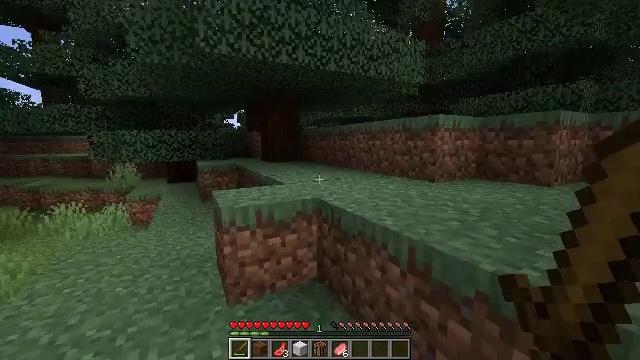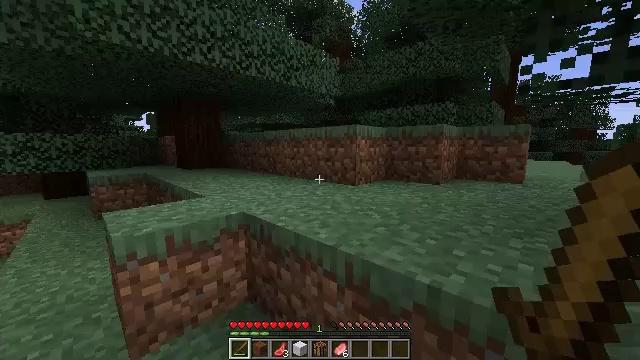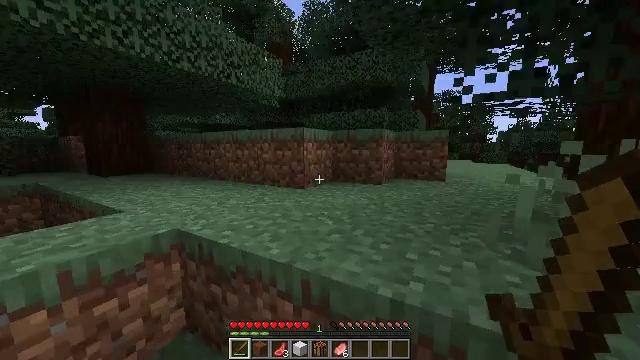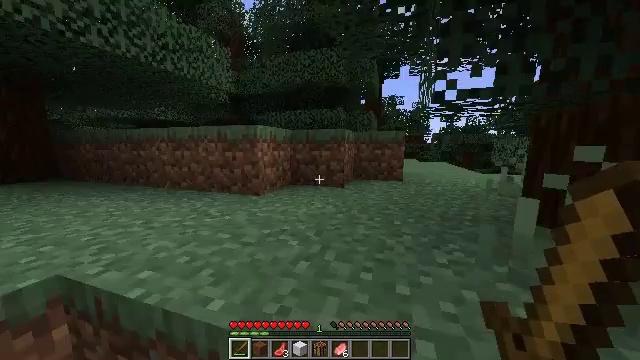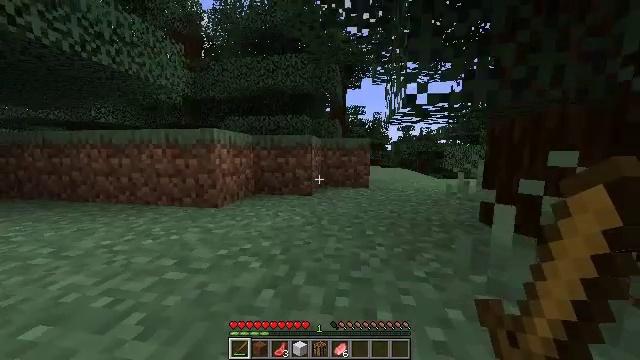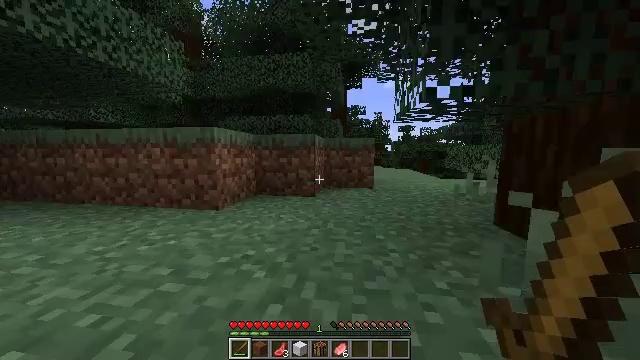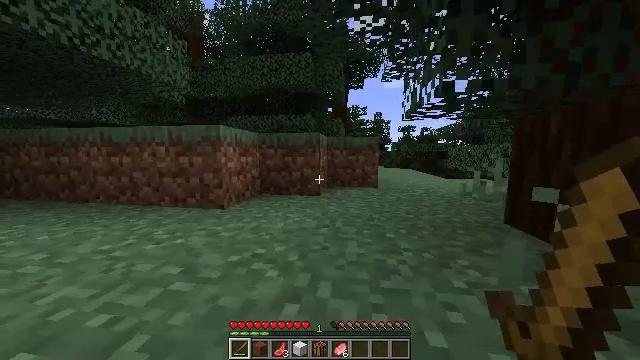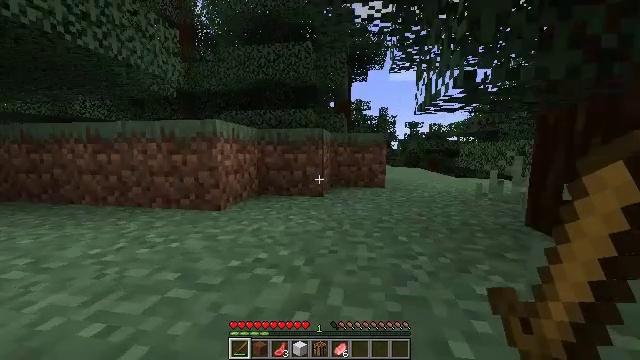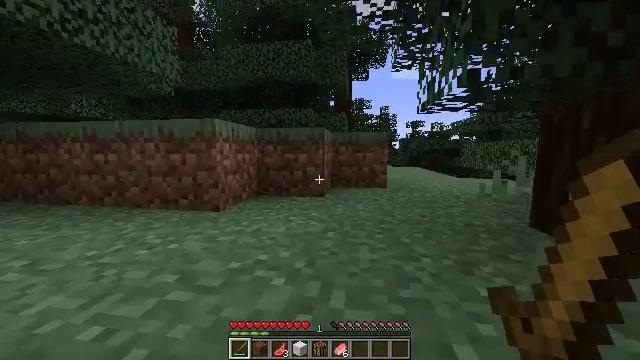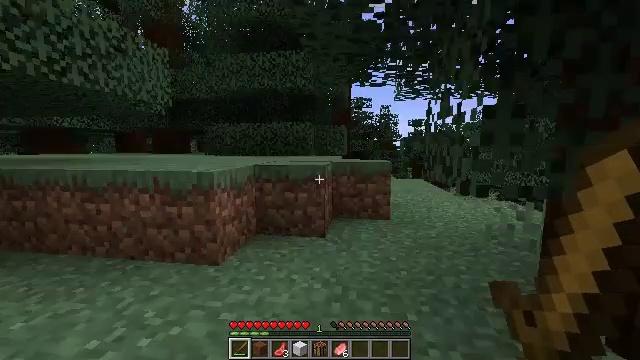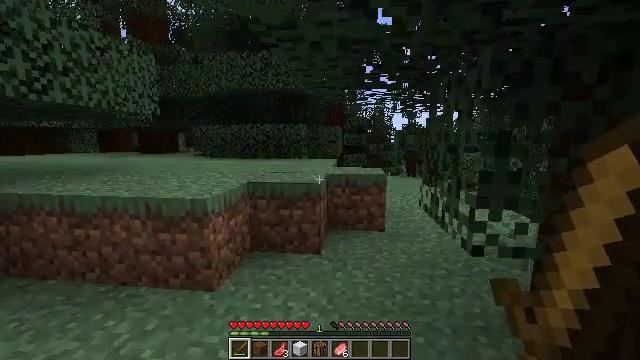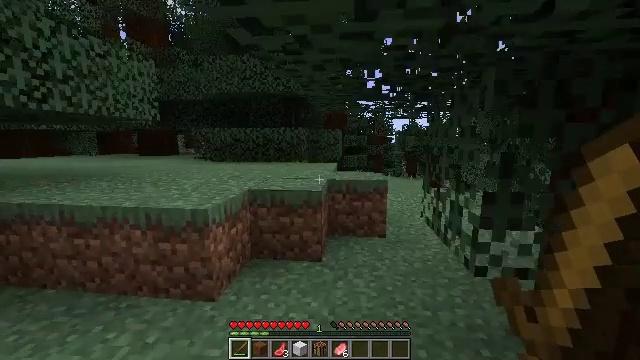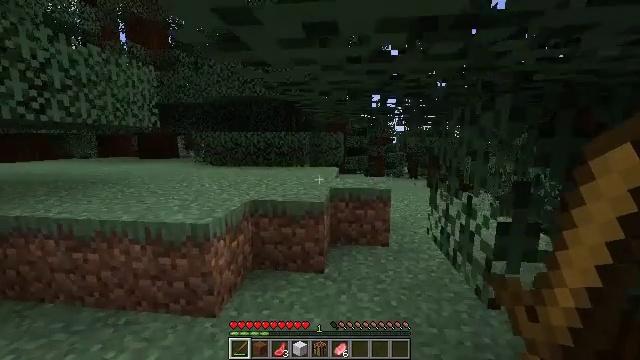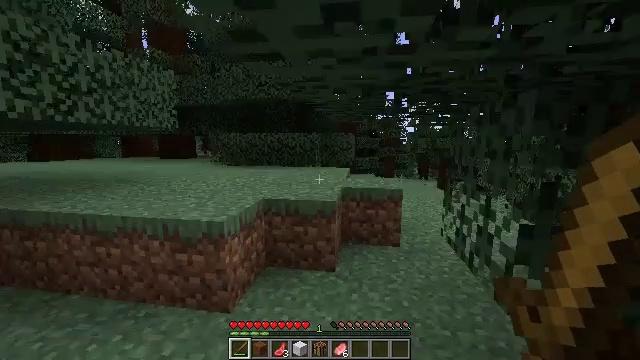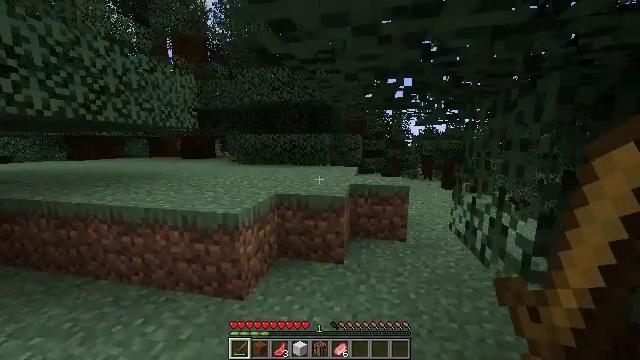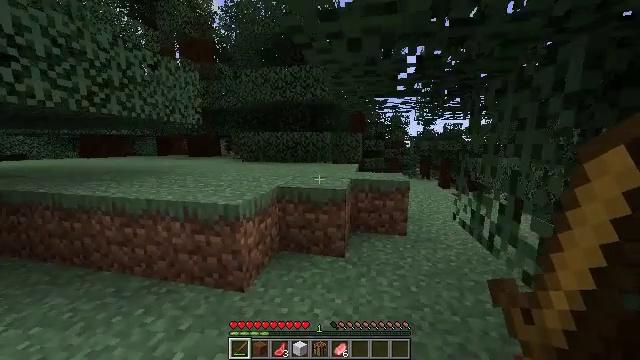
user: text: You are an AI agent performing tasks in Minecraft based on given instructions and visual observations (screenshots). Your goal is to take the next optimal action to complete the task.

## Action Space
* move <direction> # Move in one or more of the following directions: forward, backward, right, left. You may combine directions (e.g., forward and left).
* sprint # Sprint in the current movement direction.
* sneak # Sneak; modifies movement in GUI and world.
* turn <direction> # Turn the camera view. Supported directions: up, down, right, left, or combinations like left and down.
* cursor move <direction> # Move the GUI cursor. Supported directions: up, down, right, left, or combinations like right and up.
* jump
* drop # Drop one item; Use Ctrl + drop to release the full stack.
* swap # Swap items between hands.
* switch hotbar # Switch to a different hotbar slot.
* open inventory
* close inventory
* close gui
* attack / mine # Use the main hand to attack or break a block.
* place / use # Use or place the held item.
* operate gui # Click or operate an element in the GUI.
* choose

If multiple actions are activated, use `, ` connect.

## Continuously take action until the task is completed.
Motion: motion action
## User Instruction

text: Mine spruce leaves from the tree.
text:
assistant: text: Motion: move forward, sprint, turn right
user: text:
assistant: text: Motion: move forward, sprint, turn right
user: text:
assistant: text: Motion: move forward, sprint, turn right
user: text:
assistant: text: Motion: move forward, sprint, turn right and up
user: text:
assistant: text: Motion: move forward, sprint
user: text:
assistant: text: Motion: move forward, sprint
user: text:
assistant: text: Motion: move forward, sprint
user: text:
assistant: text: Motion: move forward, sprint, jump
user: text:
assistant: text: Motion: move forward, sprint, jump
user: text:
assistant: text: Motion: move forward, sprint, turn right and down, jump
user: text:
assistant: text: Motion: move forward, sprint, jump
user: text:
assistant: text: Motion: move forward, sprint
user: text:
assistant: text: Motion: move forward, sprint, turn left
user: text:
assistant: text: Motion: move forward, sprint, turn left
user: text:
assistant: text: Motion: move forward, sprint
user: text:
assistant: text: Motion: move forward, sprint
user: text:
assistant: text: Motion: move forward, sprint
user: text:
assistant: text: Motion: move forward, sprint
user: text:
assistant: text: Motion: move forward, sprint
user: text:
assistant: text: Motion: move forward, sprint
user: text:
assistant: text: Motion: move forward, sprint
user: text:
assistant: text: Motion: move forward, sprint
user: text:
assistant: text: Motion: move forward, sprint, turn left
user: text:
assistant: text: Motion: move forward, sprint, turn left
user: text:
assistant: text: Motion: move forward, sprint, turn left and up
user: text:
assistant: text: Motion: move forward, sprint, turn left and up
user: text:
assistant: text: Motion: move forward and move right, sprint, turn left
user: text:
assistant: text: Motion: move forward and move right, sprint, jump
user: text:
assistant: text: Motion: move forward and move right, sprint, jump
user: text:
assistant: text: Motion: move forward and move right, sprint, jump